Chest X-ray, PA view. Patient: 9 years old, sex M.
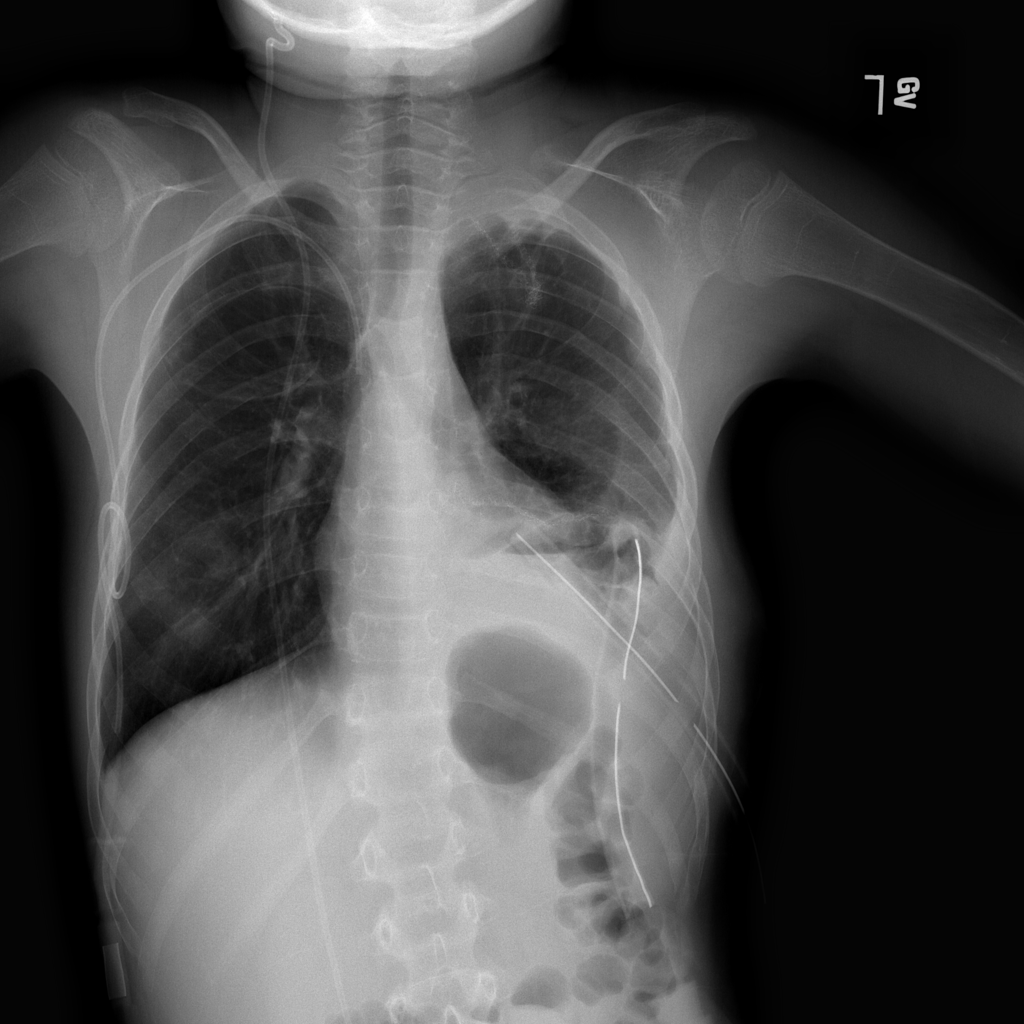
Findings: Effusion, Pneumothorax